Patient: sex M, age 64
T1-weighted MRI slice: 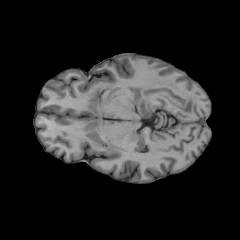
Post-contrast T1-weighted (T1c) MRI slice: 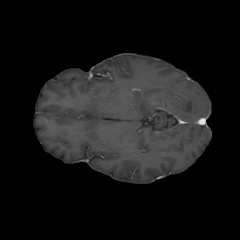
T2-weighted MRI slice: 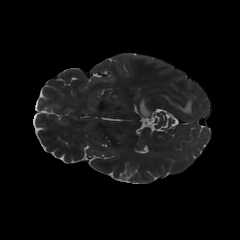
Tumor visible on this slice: yes
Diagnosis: Glioblastoma, IDH-wildtype
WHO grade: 4